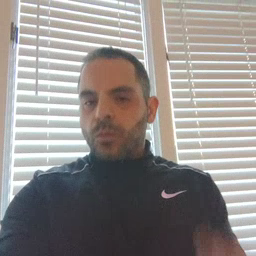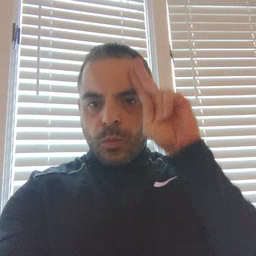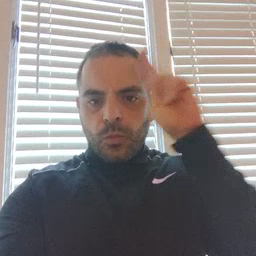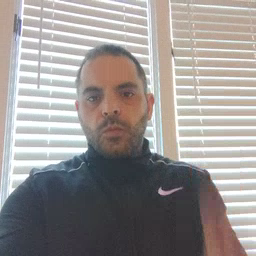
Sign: uncle